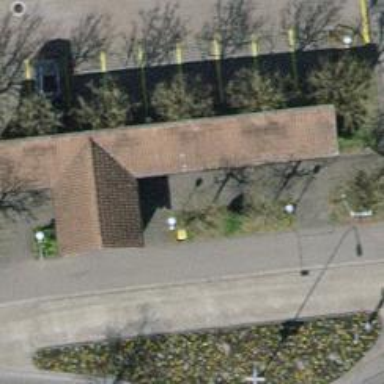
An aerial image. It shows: Post box.